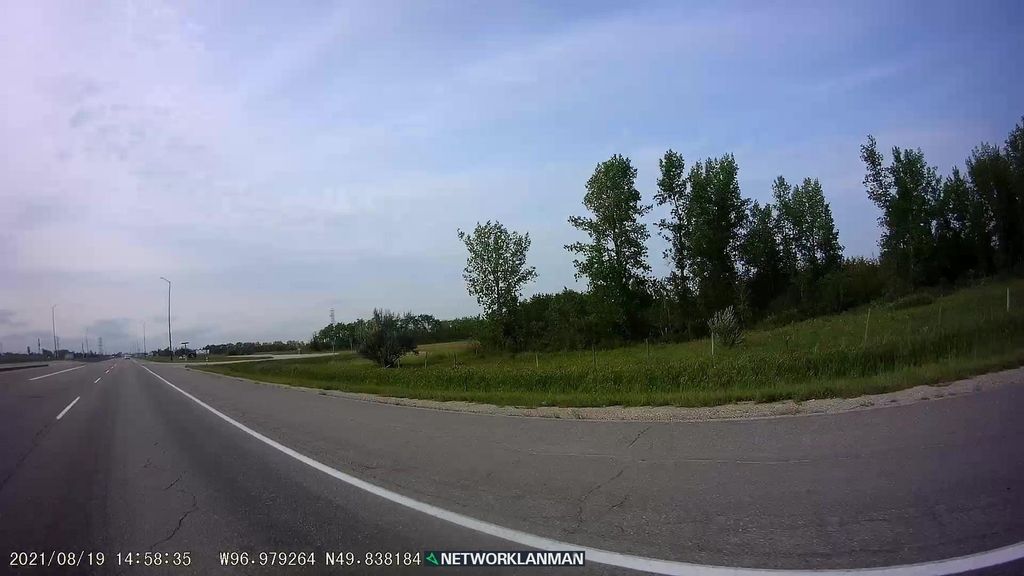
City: winnipeg